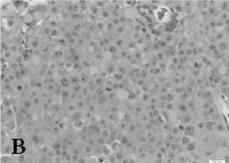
Second patient. Immunohistochemistry. (B) (H&E) stain, 400x. This shows large cells, many with rhabdoid features and central mitoses.
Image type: pathology (h&e)